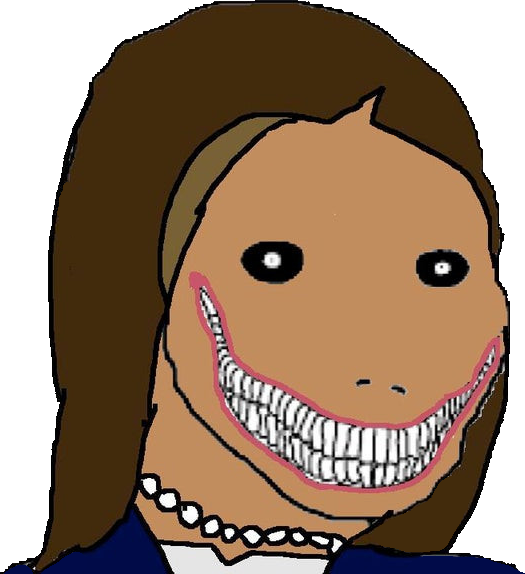
Label: 5_Oomer